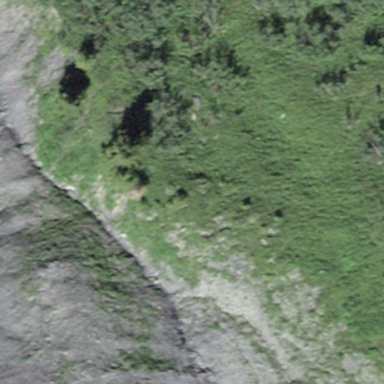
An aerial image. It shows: Natural scree.